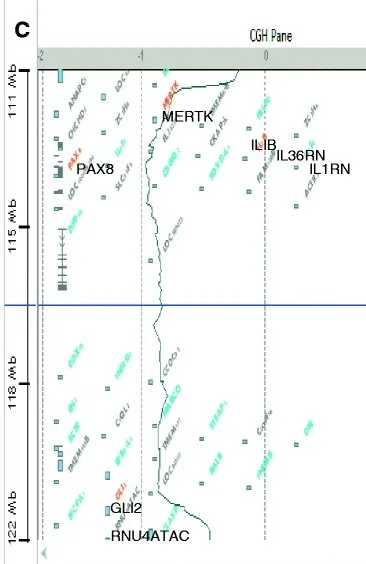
Chromosome and aCGH findings. Chromosome analysis.
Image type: chart (chart)